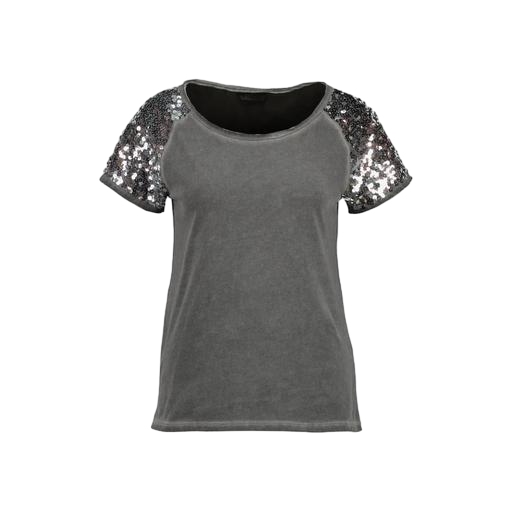
short-sleeve top only macy, gray embellished t-shirt, black distressed sequinned t-shirt, white background